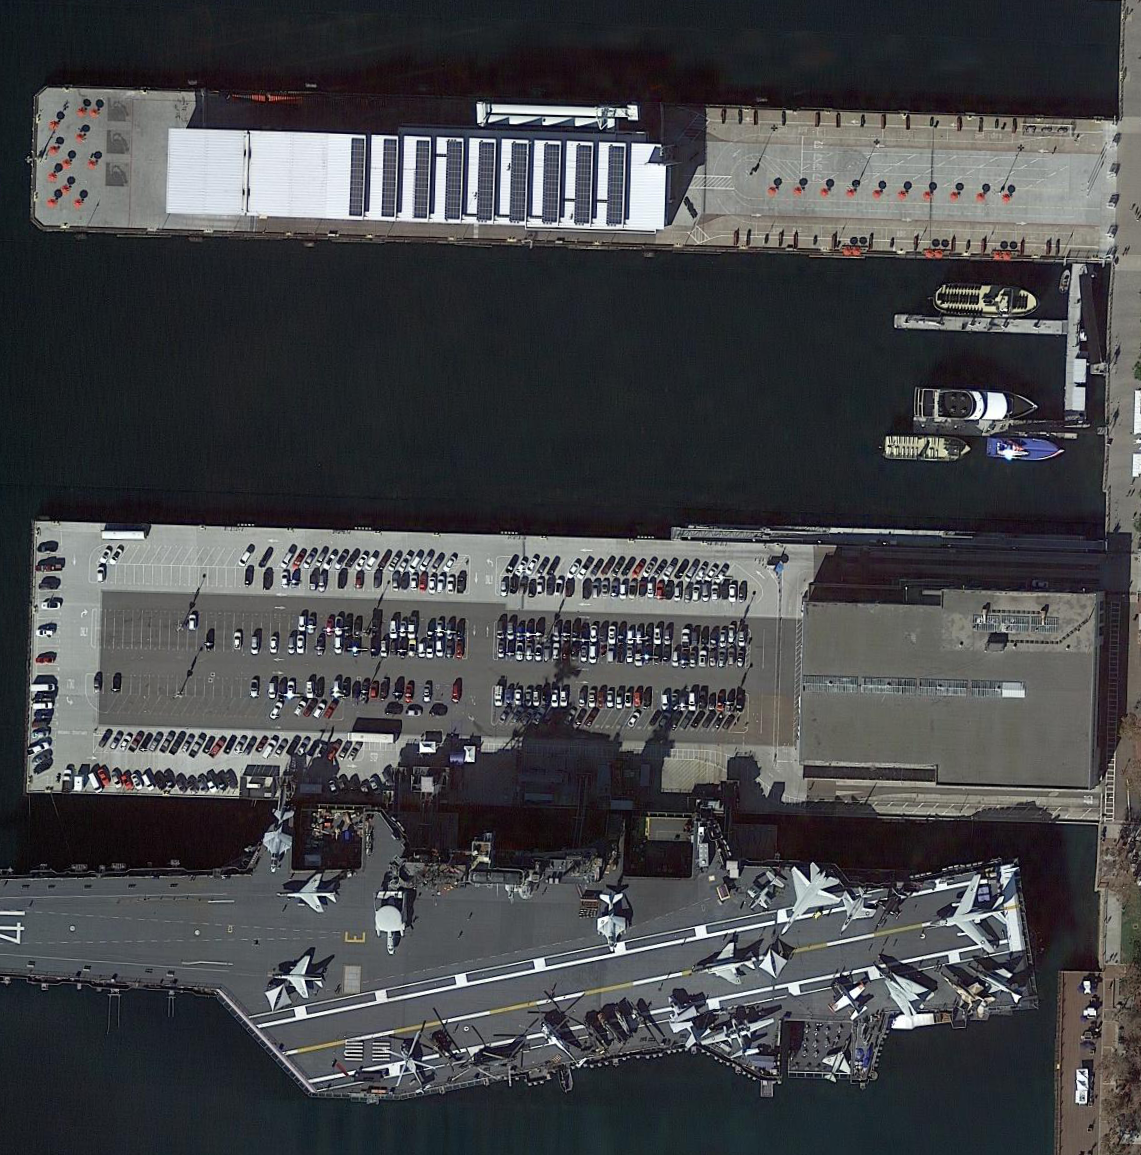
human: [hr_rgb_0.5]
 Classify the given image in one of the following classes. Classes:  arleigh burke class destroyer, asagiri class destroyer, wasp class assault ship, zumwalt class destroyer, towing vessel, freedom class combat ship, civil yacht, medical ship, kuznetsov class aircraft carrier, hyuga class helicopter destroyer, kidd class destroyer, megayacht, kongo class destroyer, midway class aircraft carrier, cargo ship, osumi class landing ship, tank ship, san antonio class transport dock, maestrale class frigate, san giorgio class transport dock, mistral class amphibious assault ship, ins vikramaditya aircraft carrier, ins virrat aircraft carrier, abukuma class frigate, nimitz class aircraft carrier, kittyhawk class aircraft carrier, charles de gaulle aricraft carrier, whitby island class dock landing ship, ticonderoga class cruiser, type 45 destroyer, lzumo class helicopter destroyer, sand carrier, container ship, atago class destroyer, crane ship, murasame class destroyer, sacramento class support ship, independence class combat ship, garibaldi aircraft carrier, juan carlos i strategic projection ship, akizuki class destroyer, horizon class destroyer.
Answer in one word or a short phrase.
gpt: Midway class aircraft carrier